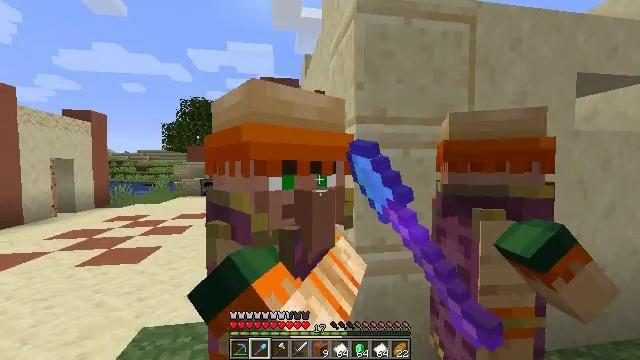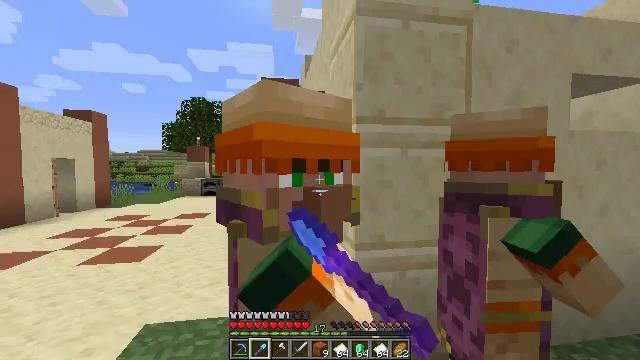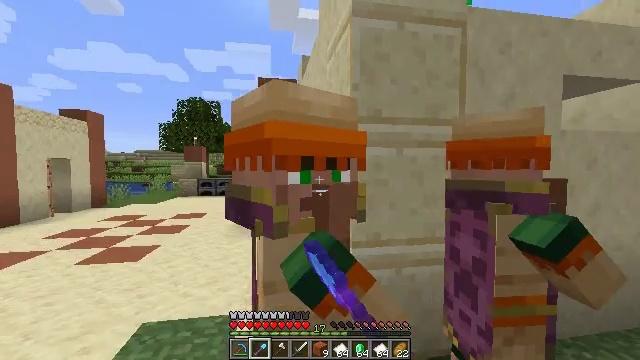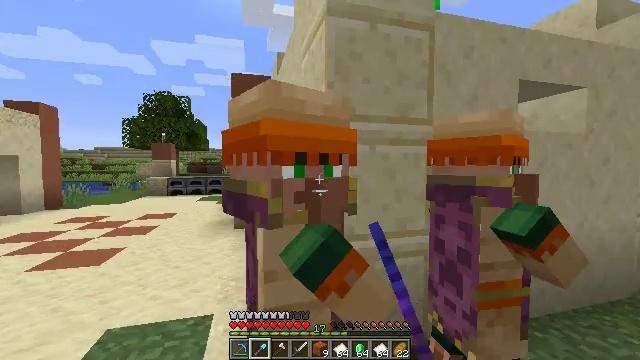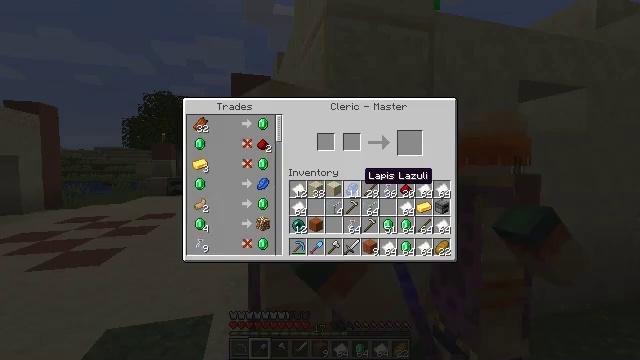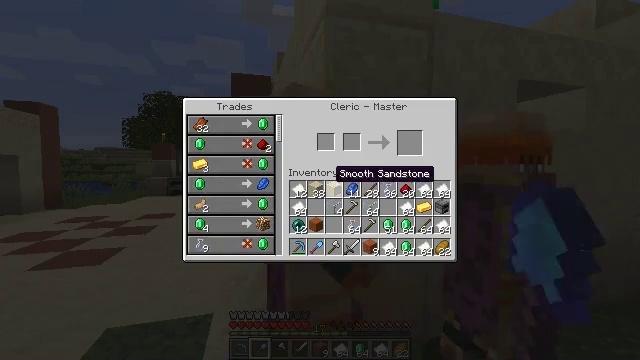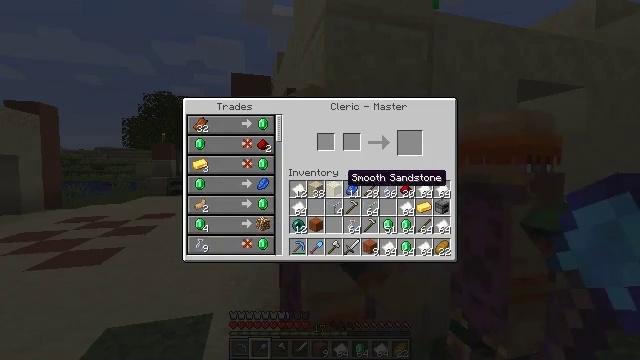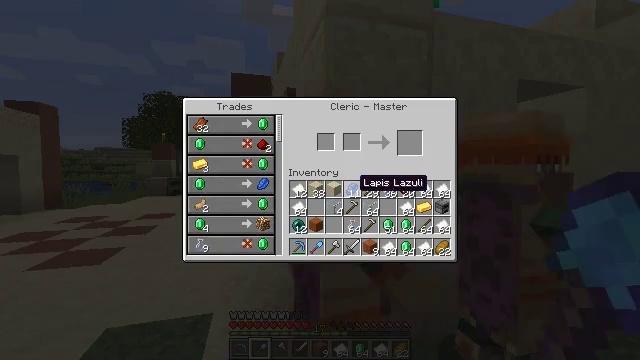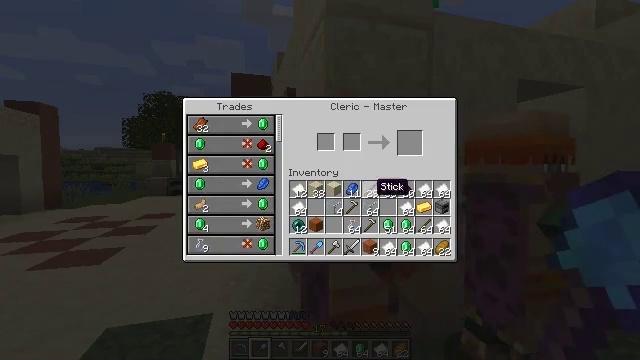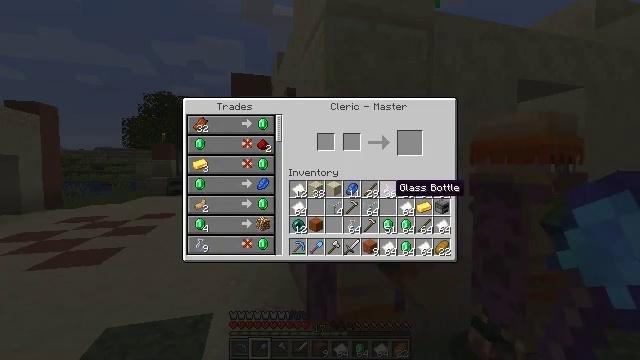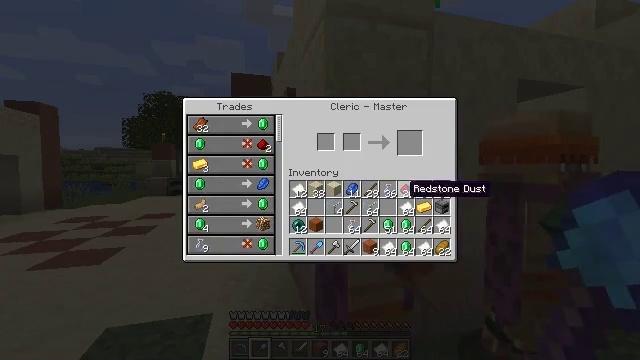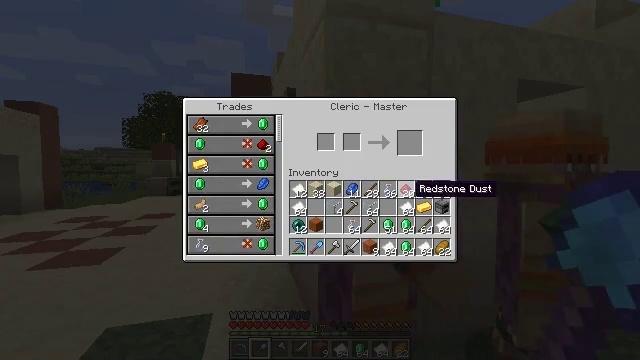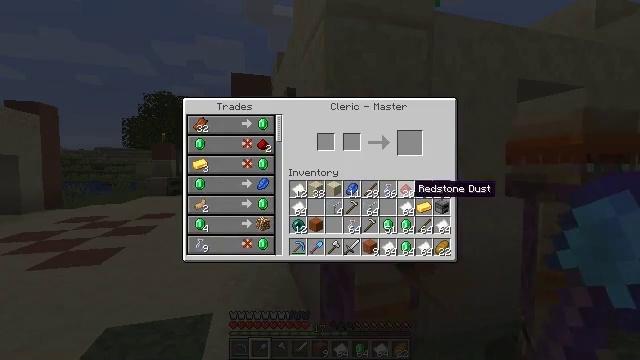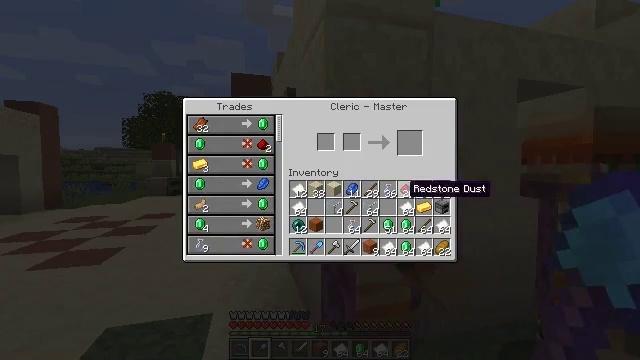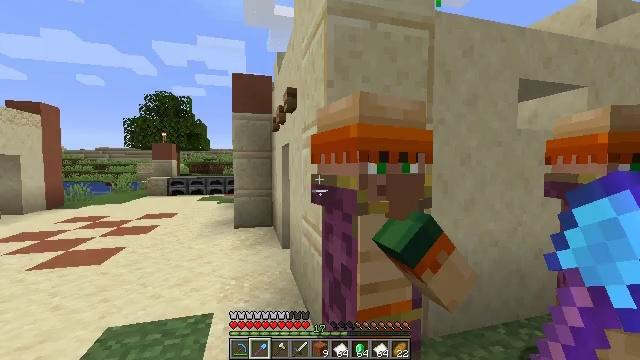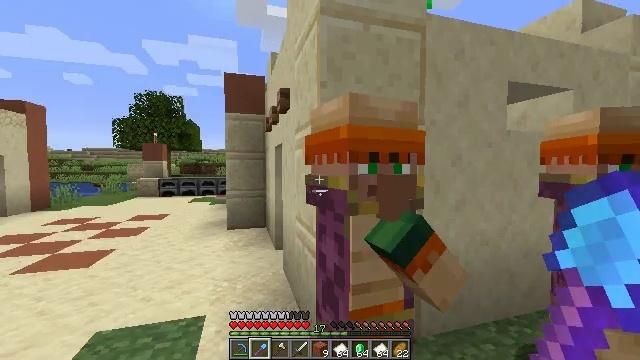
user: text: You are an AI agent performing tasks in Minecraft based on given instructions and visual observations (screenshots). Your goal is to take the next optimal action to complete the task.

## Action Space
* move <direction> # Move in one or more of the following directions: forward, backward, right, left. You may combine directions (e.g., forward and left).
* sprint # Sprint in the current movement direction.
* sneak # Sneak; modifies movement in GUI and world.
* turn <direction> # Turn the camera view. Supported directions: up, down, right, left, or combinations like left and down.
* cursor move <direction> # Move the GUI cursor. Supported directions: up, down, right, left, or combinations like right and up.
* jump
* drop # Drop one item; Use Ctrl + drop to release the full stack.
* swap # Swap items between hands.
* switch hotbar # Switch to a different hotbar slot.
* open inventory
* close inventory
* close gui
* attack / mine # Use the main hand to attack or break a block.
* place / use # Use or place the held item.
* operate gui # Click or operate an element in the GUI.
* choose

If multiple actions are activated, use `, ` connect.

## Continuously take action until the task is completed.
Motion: motion action
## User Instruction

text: Break the mature wheat plants.
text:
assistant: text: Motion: use / place
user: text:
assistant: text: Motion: no_op
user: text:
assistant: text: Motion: turn right
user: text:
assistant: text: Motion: cursor move right, open gui
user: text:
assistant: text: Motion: cursor move left
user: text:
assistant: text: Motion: cursor move right
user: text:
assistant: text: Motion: cursor move right
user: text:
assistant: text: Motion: cursor move right
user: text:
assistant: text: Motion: cursor move right
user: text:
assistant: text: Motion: cursor move right
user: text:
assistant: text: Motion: no_op
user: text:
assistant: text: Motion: no_op
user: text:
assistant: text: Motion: no_op
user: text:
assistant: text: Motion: no_op
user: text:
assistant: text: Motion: turn right, close gui
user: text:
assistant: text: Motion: turn right
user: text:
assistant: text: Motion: turn right
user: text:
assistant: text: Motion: turn right
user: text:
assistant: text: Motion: turn right
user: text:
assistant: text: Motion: move forward, turn right
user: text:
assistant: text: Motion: move forward
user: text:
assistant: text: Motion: move forward
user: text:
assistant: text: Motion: move forward
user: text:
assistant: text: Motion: move forward, turn down
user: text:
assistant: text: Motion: move forward, turn left and down
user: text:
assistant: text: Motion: move forward, turn down
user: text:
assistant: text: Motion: move forward
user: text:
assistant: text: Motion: move forward
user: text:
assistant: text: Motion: move forward, turn left
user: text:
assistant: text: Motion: move forward, turn left